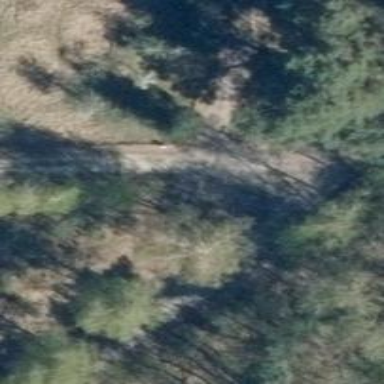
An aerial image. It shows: Service road with track type of grade 4.